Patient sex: F
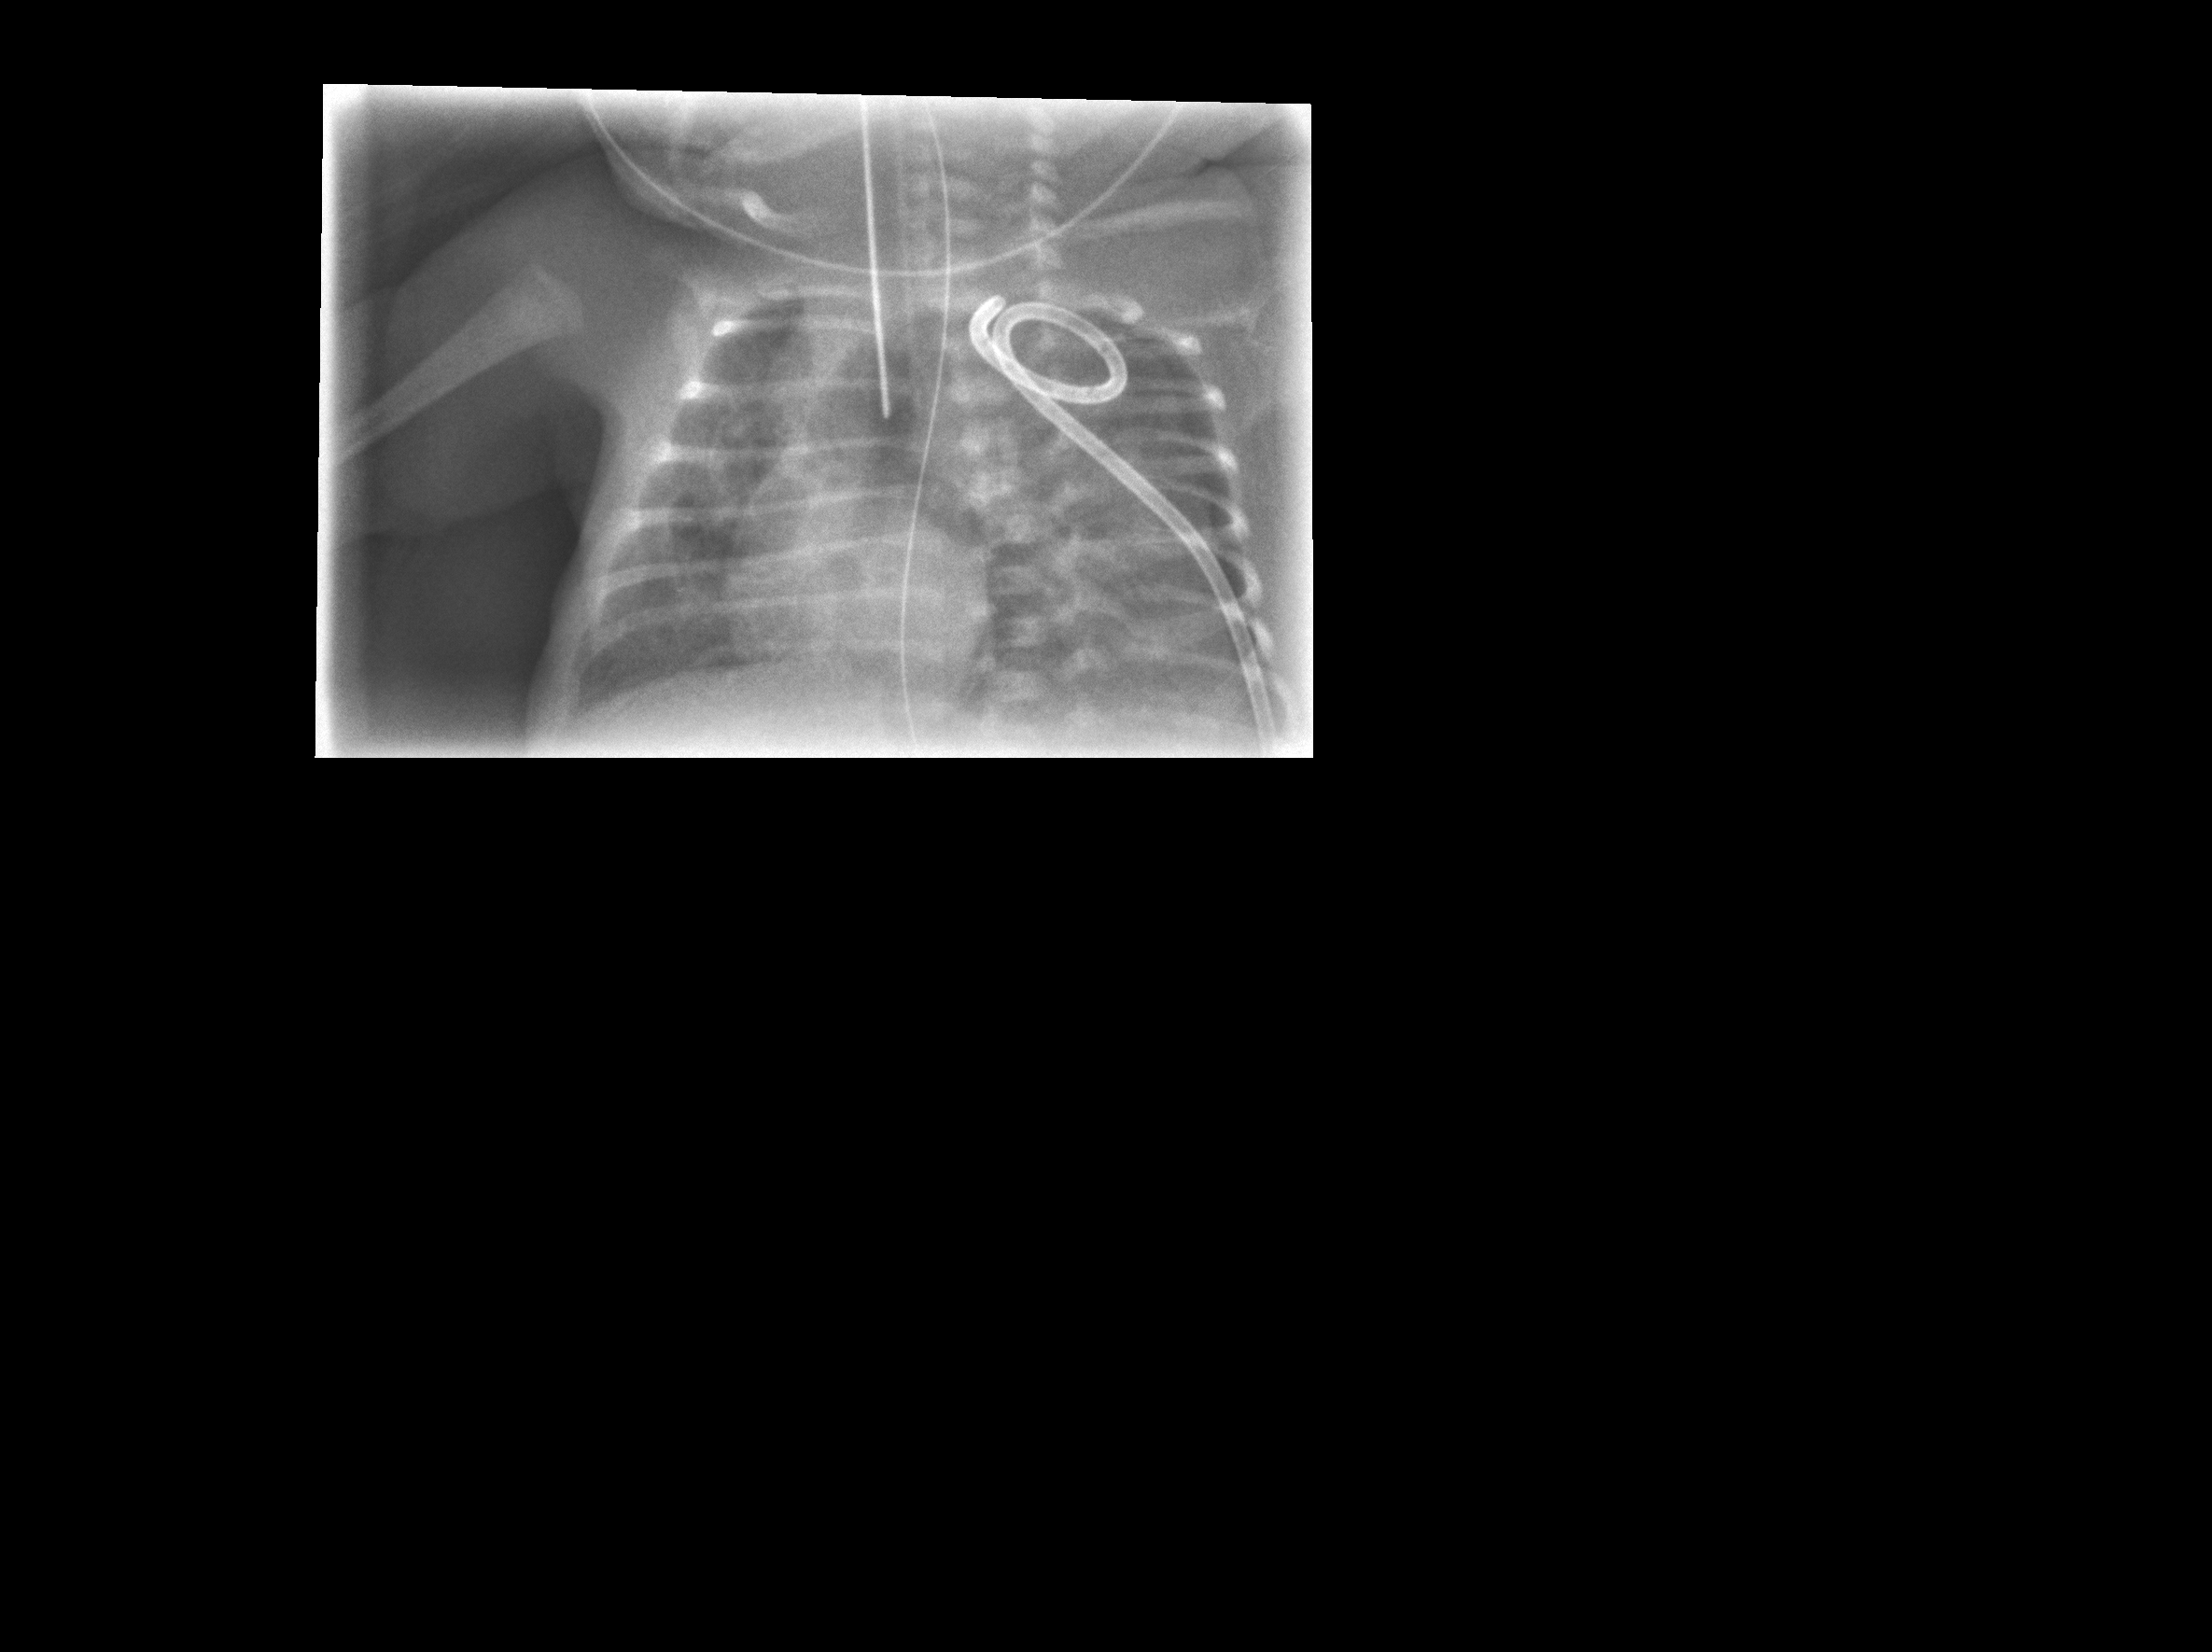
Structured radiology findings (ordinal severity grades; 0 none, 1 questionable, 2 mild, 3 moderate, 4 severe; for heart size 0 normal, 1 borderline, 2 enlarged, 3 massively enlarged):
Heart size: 0
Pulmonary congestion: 0
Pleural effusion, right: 0
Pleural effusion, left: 0
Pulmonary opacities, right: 2
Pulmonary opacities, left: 2
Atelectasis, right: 0
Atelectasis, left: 0